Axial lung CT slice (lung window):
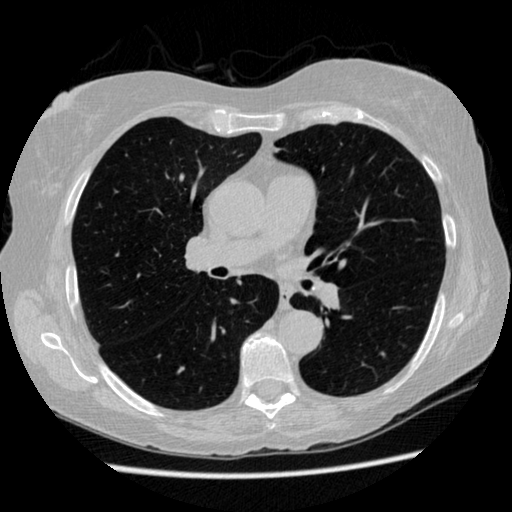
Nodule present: no